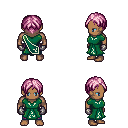
a pixel art fantasy rpg character, male body template, human, dark skin, sash dress, magenta pants, pink parted hairstyle, metal gloves, four views (front, back, left, right), 2x2 character sprite sheet, small pixel art, hard edges, no anti-aliasing